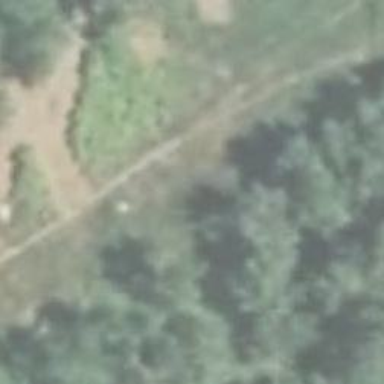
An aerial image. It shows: Path on the ground.